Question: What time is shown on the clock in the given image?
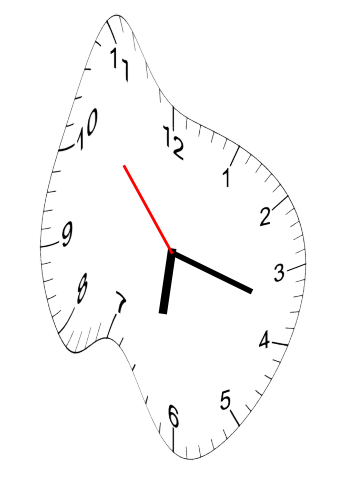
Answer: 06:17:53